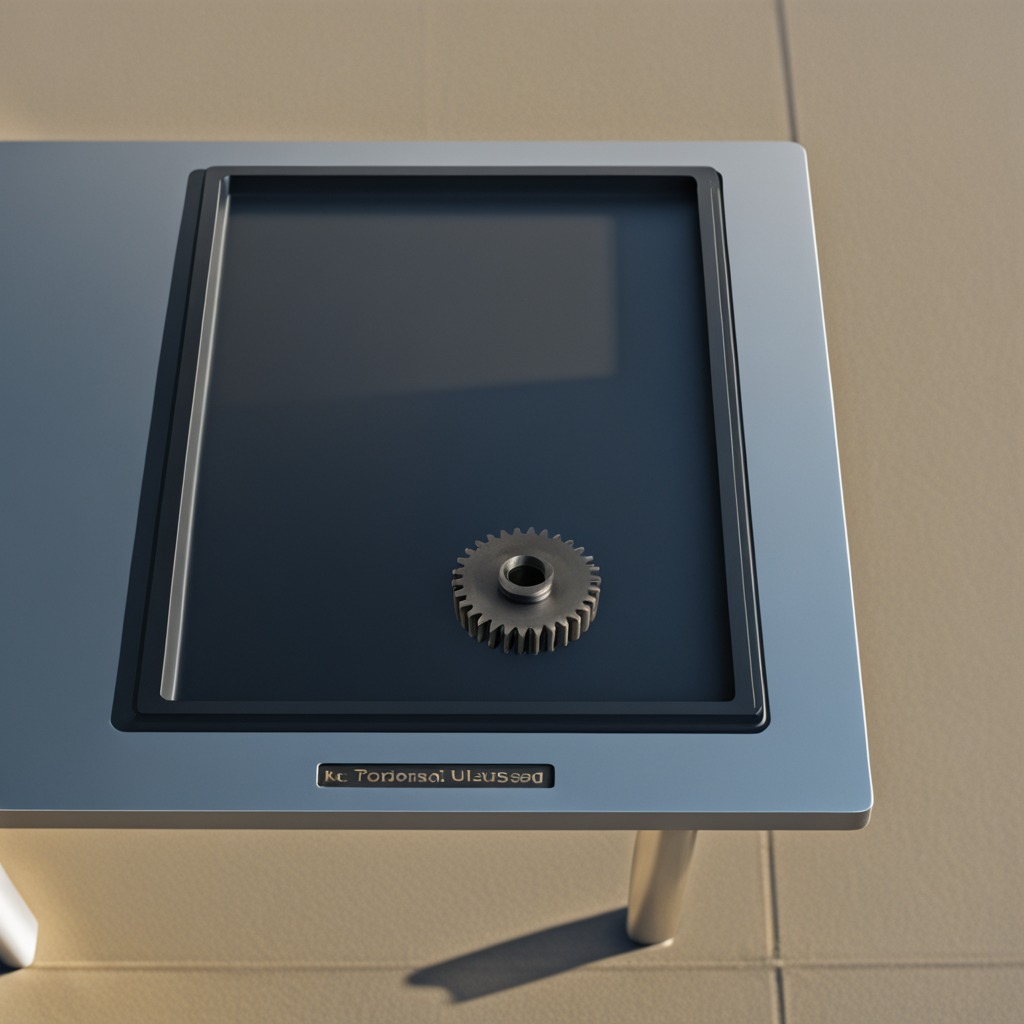
A steel gear with teeth is lying on the textured surface of the table.